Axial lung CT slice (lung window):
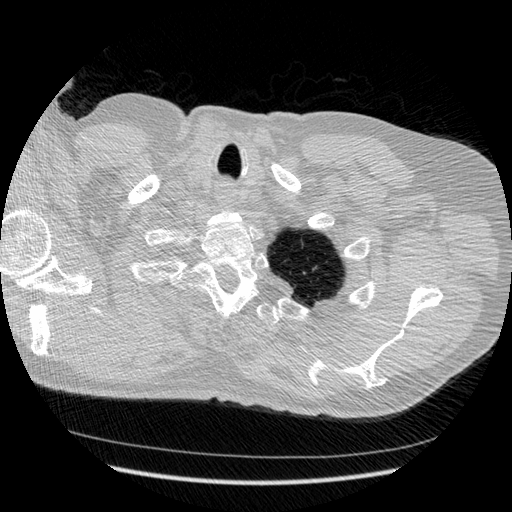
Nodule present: no